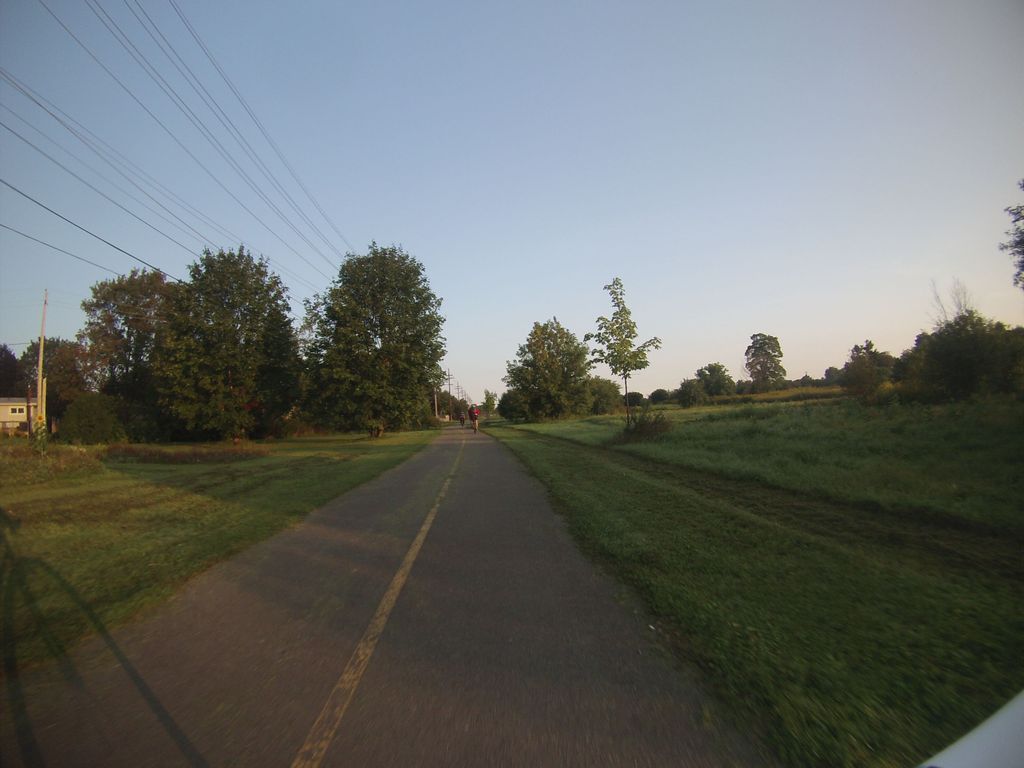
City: ottawa-gatineau